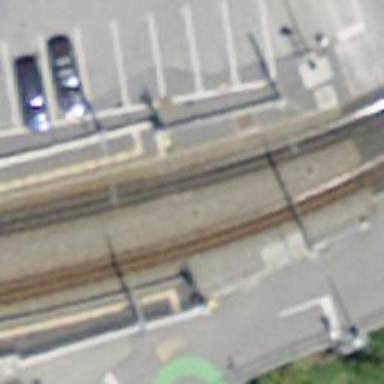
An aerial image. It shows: Railway signal.